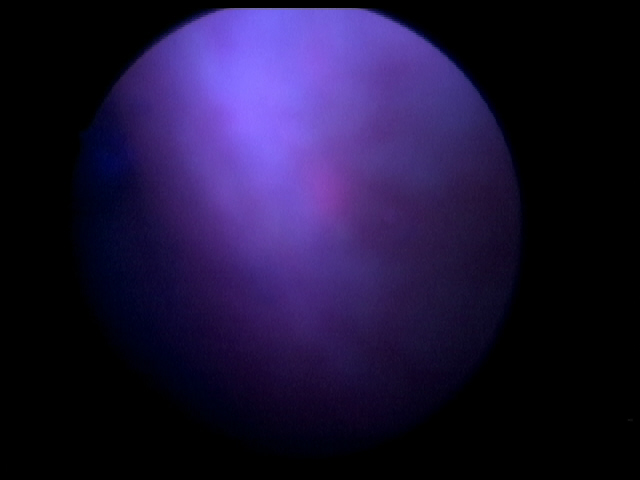
Modality: BLC
Class: Non-malignant
Subclass: InflammationNOS
Lesion: L4
Morphology: Non-papillary
Bladder cancer association: No